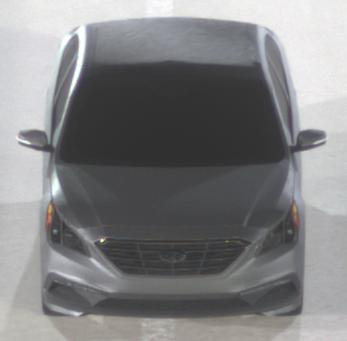
Make: Hyundai
Model: Sonata
Detailed model: Gen. 7
Model produced from: 2015
Model produced until: 2017
Doors: 4
Color: gray
Road condition: dry road
Daytime: night
Contrast: high contrast